Question: I have a query in ADOQuery2. Now I want have a filter for that so:
'''
ADOQuery2.Filter := 'where Fname like ' + QuotedStr(Txt_Search.Text + '*');
ADOQuery2.Filtered := true;
'''
but it throws this exception: ('*' in like statement is for Access instead of '%')

any idea?
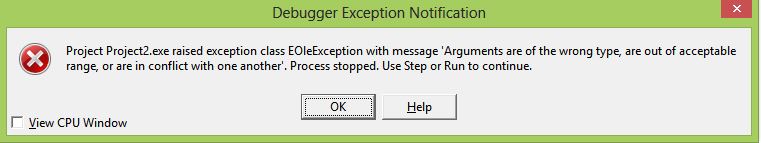
Answer: When using the LIKE operator the asterisk '*' is the correct wildcard character, but for ADO connections from other applications (like yours) you should actually be using the "standard" percent '%' wildcard character for SQL.